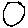
Label: circle